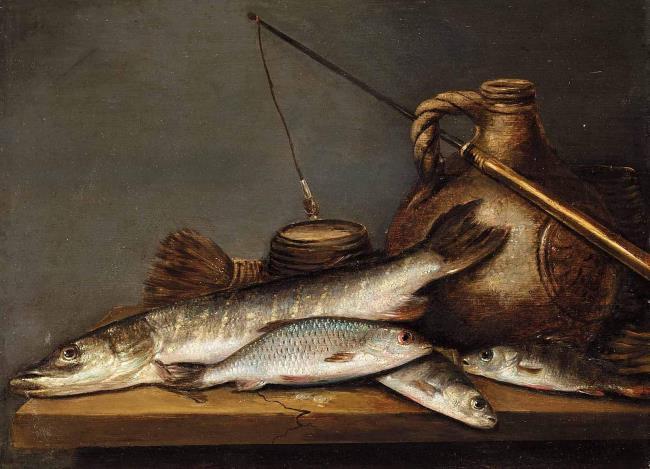
Title: Still life with fresh-water fish
Artist: possibly Pieter de Putter Bron: Fred G. Meijer (1985)
Earliest date: 1630
Latest date: 1659
Genre: painting
Iconography: Still Life
Keywords: still life, on a table, broom, pot, ewer (vessel), northern pike, perch, rock-bass, fishing rod, stoneware